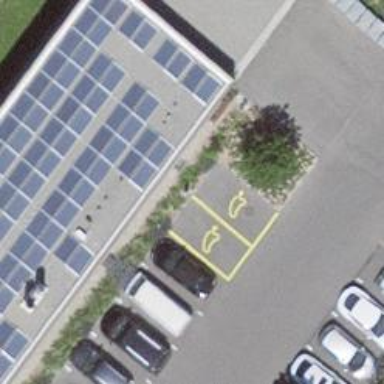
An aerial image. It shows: Charging station.